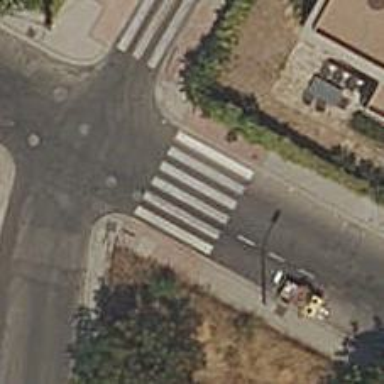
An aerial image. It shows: Marked road crossing.